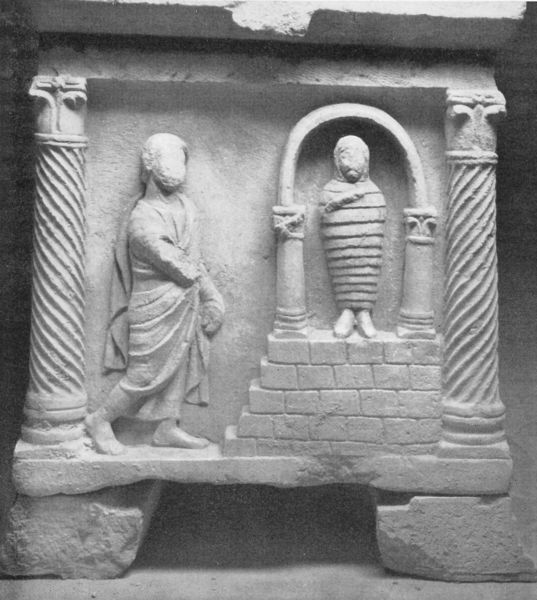
Titel: Sarkophag des Exarchen Isaak
Standort: Ravenna, S. Vitale (EU - I - Emilia-Romagna)
Schlagwörter: gott, mann, umhang, frau, marmor, männer, säule, säulen, tuch, bart, mensch, sockel, stein, steine, toter, gewand, kind, relief, bogen, mauer, figuren, rundbogen, treppe, platte, gang, deckel, antike, barfuß, schritt, kapitelle, kapitell, römer, christus, grab, jesus, antik, toga, mittelalter, basis, korinthisch, römisch, kapitel, gewickelt, krypta, kannelur, sarkophag, stele, kannelierte säule, wickel, mumie, steinskulptur, sargophag, 900, 1100, kaneluren kapitell, korinthsich